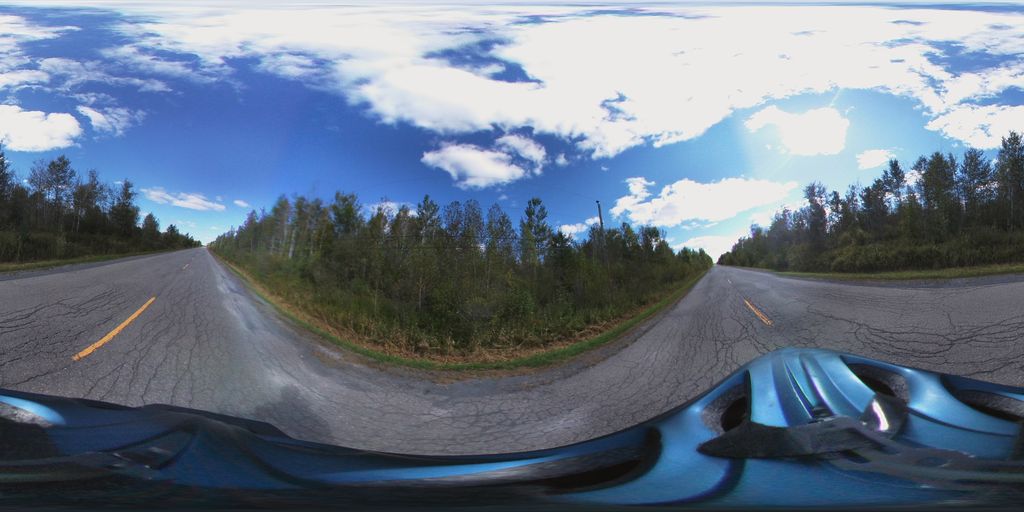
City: ottawa-gatineau